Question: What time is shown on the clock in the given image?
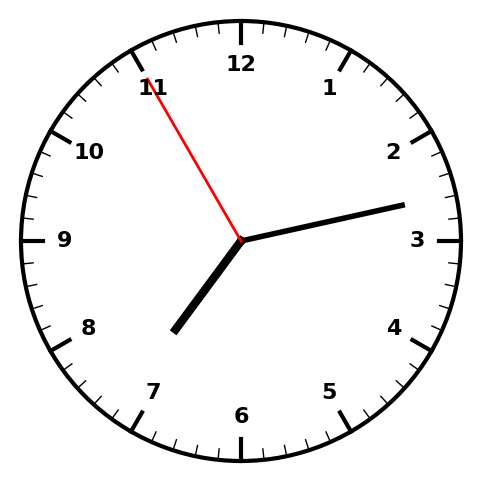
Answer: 07:12:55